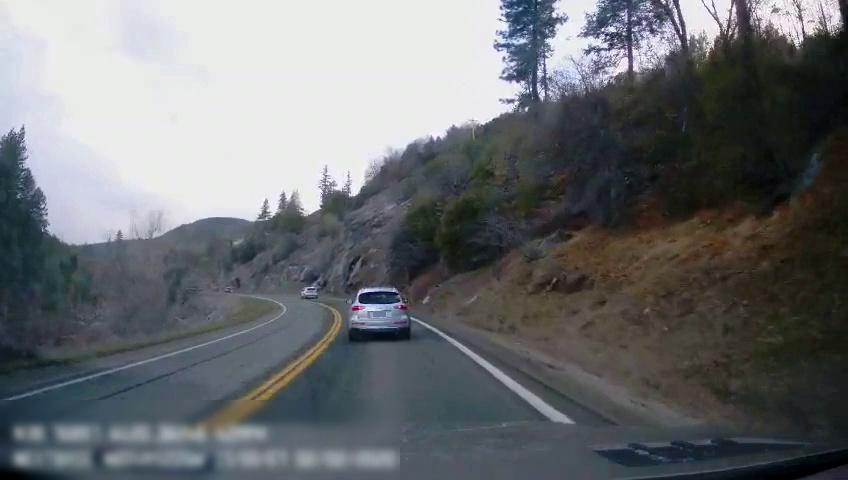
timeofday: Day
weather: Cloudy
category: Drivable Space
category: Vehicles | Car
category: Vehicles | SUV
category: Lanes | Current Lane
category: Lanes | Current Lane
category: Lanes | Opposite Lane